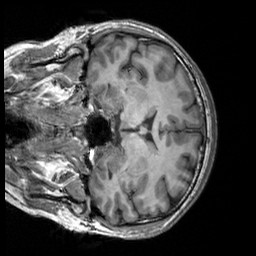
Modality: T1w
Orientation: coronal
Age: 31
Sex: male
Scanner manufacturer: siemens
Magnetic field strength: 3 T
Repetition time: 2.3 s
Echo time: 0.00303 s